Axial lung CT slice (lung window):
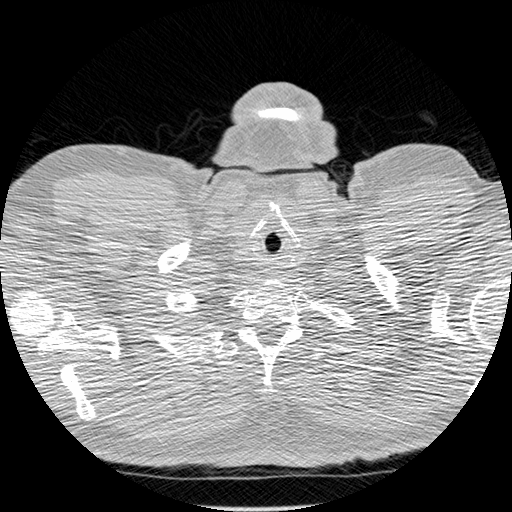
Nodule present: no